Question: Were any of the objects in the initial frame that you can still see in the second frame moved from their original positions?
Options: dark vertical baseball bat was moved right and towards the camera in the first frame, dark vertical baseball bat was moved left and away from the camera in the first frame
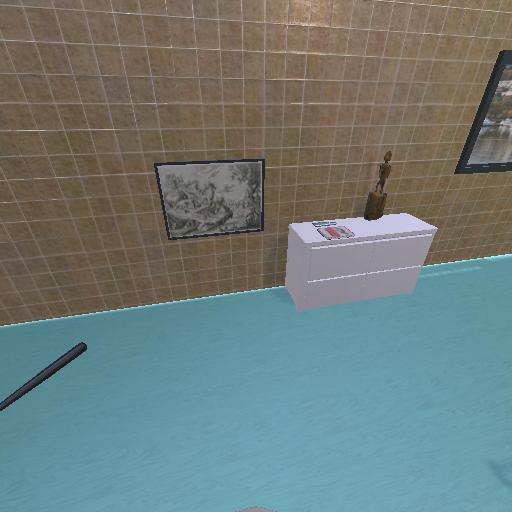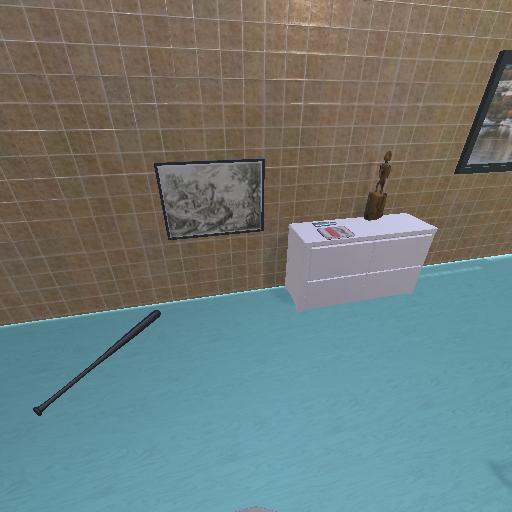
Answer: dark vertical baseball bat was moved right and towards the camera in the first frame